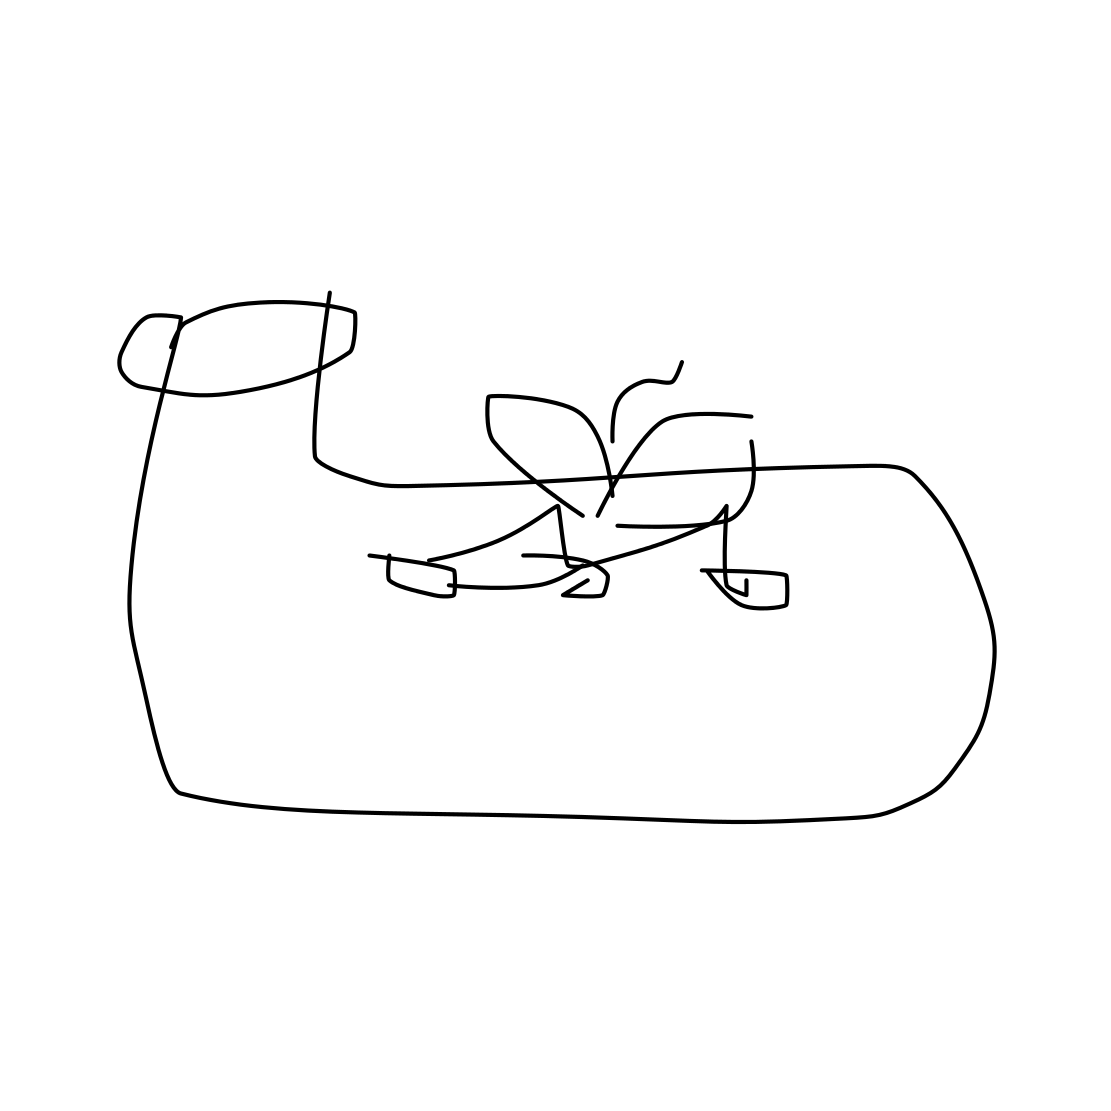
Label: shoe